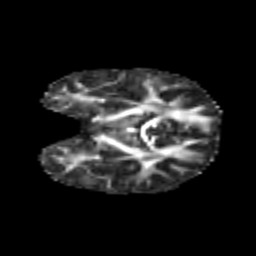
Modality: FA
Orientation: coronal
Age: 7
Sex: female
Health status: healthy